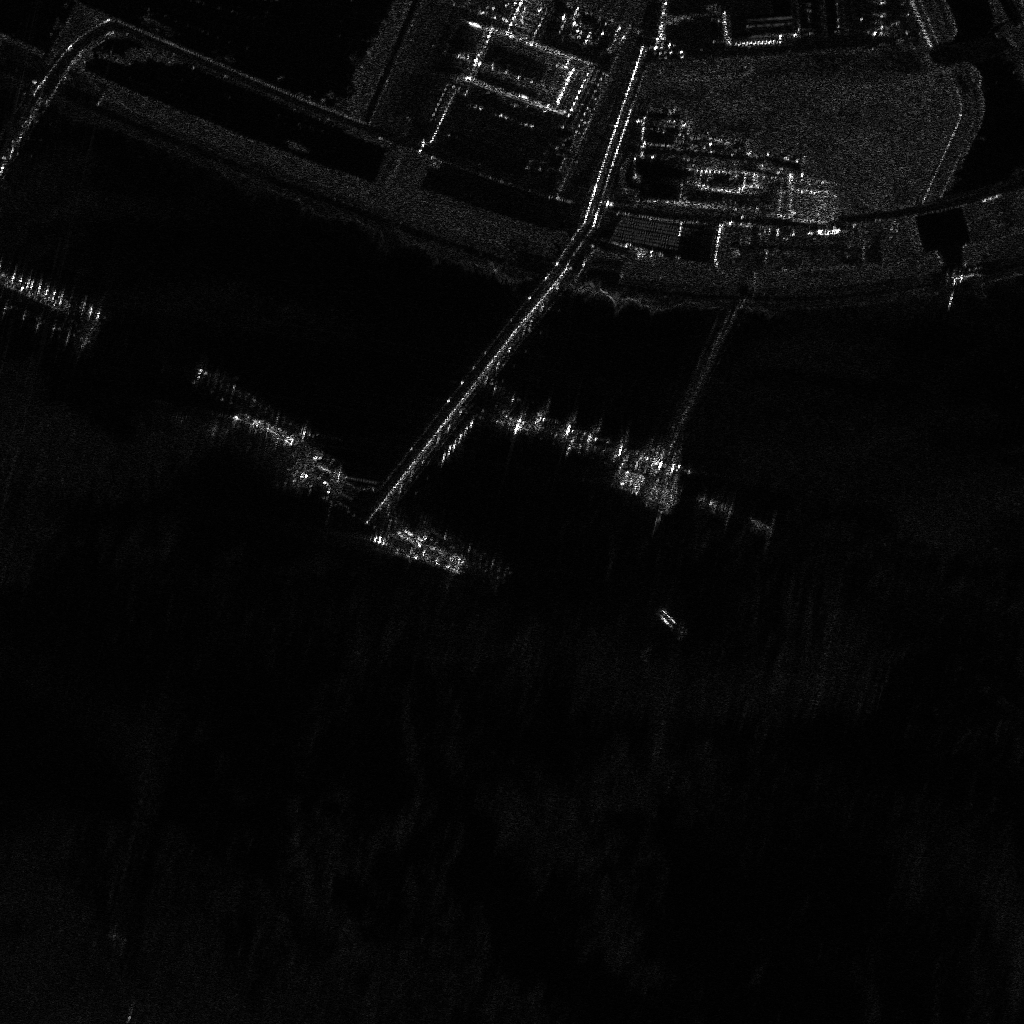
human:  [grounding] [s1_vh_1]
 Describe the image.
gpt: In the satellite image, there is  <ref>1 large container </ref> <box>[[35, 52, 46, 54, 22]]</box> located at center,  <ref>1 large container </ref> <box>[[20, 40, 29, 42, 23]]</box> located at left,  <ref>2 large fishing </ref> <box>[[62, 59, 67, 62, 45], [66, 48, 72, 50, 21]]</box> located at center,  <ref>1 large fishing </ref> <box>[[72, 50, 77, 52, 21]]</box> located at right.